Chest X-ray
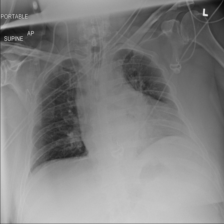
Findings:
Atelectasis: positive
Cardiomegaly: negative
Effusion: negative
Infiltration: negative
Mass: negative
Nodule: negative
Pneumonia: negative
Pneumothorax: negative
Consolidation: negative
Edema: negative
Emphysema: negative
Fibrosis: negative
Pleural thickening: negative
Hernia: negative